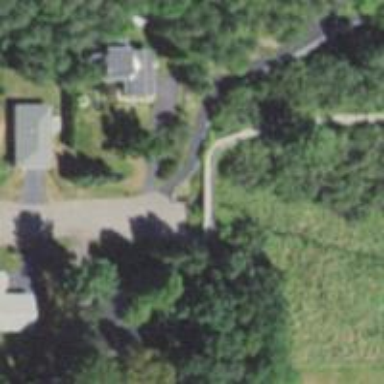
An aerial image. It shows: Path leading to bridge.